Question: I have taken the sample Outlook addin from here
<URL>
If I add that addin to my Installed Outlook Apps (at the URL 'https://exchange.contoso.com/ecp/Extension/InstalledExtensions.slab?rfr=olk&exsvurl=1&realm=contoso.com' opened via "Manage Add-Ins") the Navigation Bar entry does not show up in my Outlook 2016.
This is how it should look as per the example description:

but the "Billable Hours" part does not show up the Navigation bar, not even under "Options".
My Outlook 2016 is 16.0.7369.2130 German, and the underlying Exchange Server is Exchange 2013 CU 11, could that be an issue?
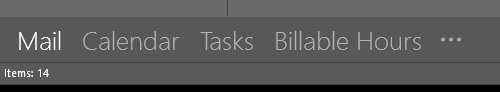
Answer: The issue is that Exchange 2013 does not support this type of add-ins, and is unable to just send unsupported types of add-ins to the Client, which would support it. Also, there is no way to get this type of add-in directly into the Outlook client, circumventing the Exchange server.
Of course this is not documented anywhere.
Against an Exchange 2016 server or Office 365, the add-in works as expected.